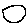
Label: circle